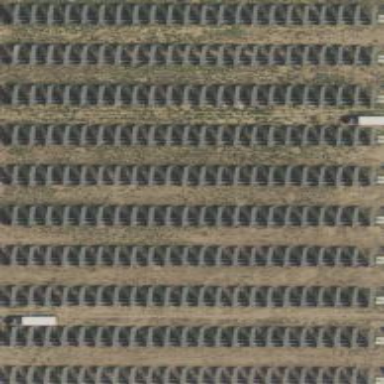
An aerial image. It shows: Solar power generator using photovoltaic panels.